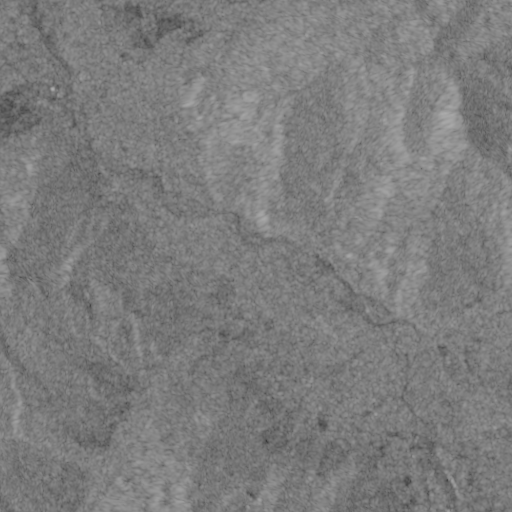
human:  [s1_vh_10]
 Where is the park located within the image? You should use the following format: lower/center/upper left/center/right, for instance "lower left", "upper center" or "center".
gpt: The park is located in the lower center of the image.
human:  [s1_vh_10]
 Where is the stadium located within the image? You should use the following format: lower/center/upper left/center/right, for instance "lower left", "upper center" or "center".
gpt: The stadium is located in the lower center of the image.
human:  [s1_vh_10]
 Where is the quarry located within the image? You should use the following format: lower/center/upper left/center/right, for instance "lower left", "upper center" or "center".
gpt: There is no quarry in the image.

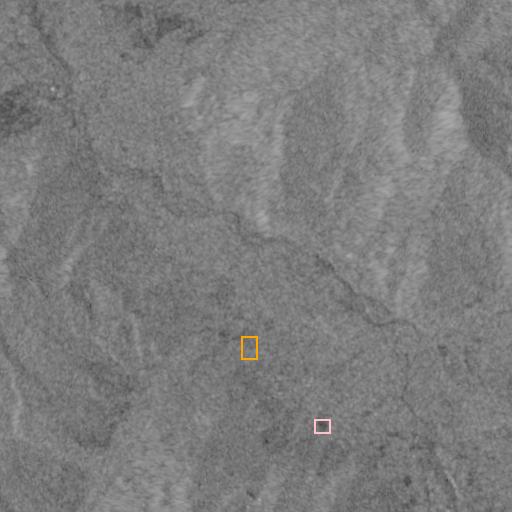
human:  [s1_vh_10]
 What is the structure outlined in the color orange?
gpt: The structure outlined in orange is a park.
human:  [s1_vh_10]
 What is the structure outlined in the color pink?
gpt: The structure outlined in pink is a stadium.
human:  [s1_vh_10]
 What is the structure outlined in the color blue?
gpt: There is no blue outline.